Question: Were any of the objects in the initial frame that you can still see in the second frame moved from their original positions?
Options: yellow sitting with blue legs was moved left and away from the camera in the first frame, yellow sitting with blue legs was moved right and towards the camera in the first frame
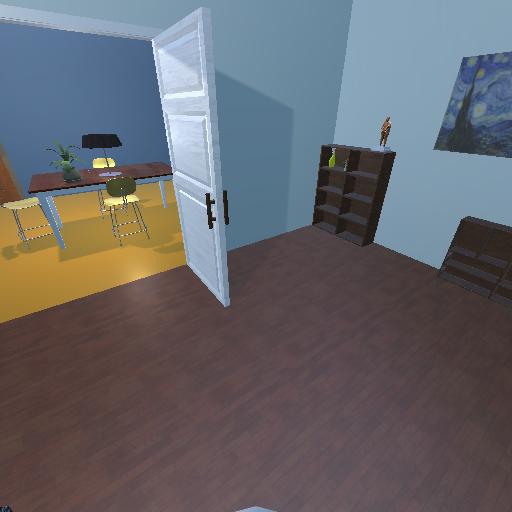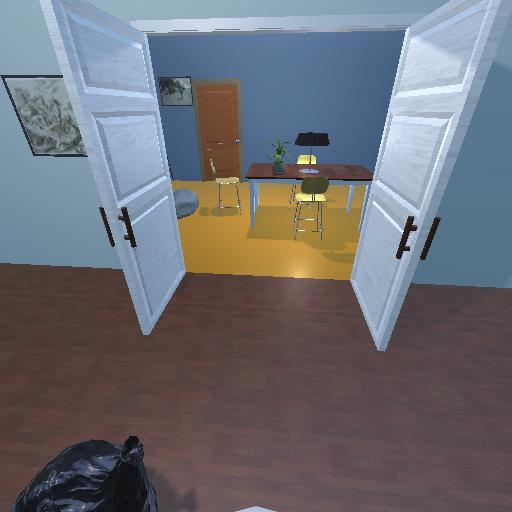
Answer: yellow sitting with blue legs was moved left and away from the camera in the first frame